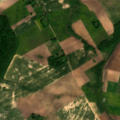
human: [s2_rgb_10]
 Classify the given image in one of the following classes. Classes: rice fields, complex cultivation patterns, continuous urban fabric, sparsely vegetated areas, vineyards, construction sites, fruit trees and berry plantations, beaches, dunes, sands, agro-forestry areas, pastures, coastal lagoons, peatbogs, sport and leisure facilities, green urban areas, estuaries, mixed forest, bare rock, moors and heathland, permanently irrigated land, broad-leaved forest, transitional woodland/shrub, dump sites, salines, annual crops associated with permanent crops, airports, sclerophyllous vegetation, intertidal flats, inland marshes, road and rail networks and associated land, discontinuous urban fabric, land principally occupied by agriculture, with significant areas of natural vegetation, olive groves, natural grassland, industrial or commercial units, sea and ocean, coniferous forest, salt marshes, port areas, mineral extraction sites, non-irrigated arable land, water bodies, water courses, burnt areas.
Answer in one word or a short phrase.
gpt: discontinuous urban fabric, non-irrigated arable land, complex cultivation patterns, broad-leaved forest